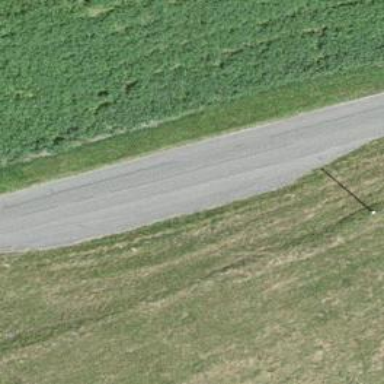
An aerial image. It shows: Passing place on the road.